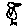
Label: bird